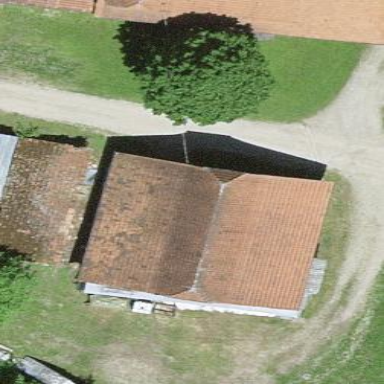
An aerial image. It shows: Rural barn.